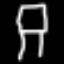
Label: chair